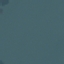
Land use / land cover class: SeaLake